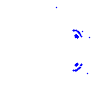
Particle: pion